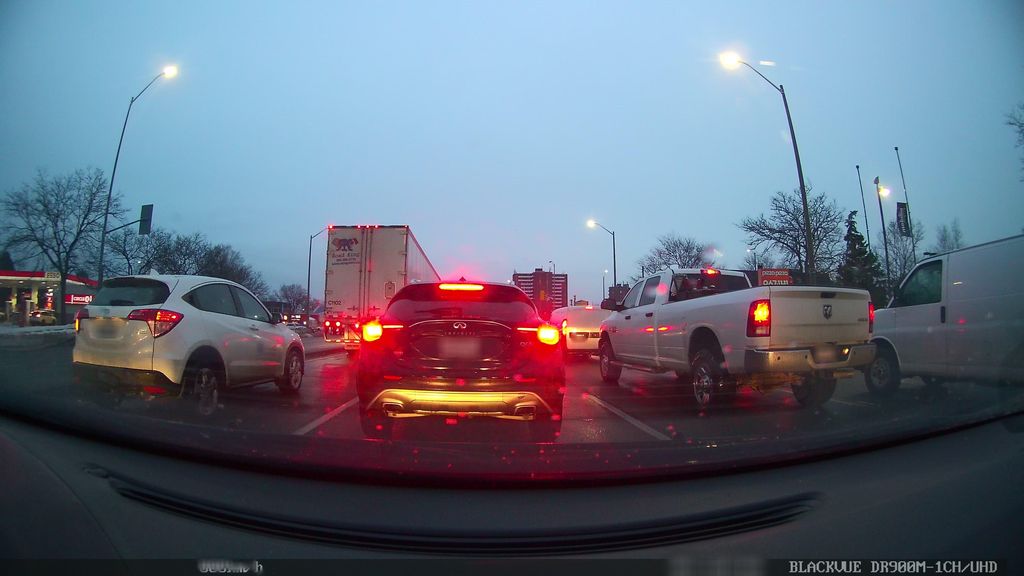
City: toronto